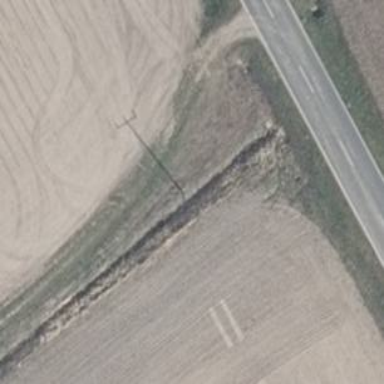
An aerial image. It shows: Minor power line with 3 cables.